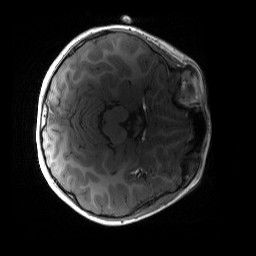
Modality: T1w
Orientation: axial
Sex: female
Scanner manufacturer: siemens
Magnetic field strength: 3 T
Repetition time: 1.9 s
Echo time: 0.00243 s